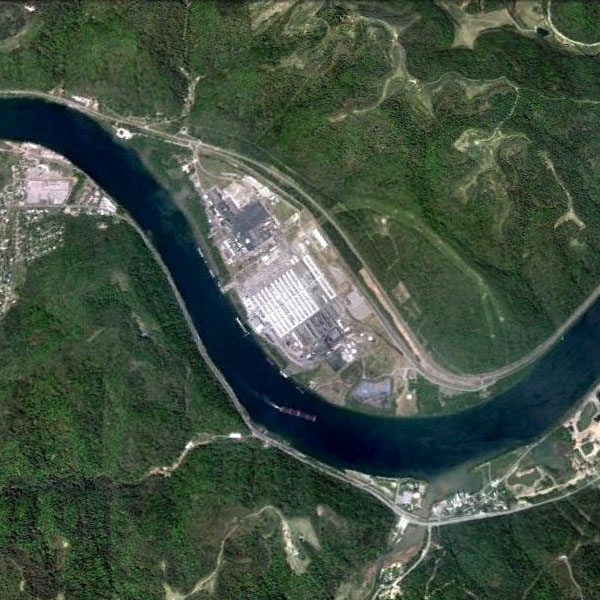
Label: River